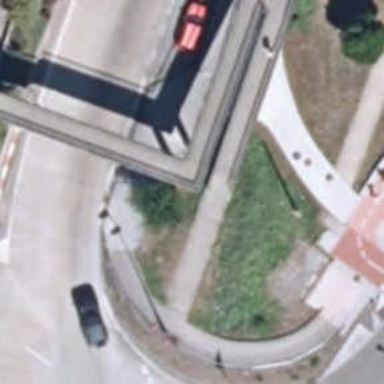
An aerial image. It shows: Footway bridge with metal surface.